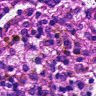
Metastatic tissue present: no